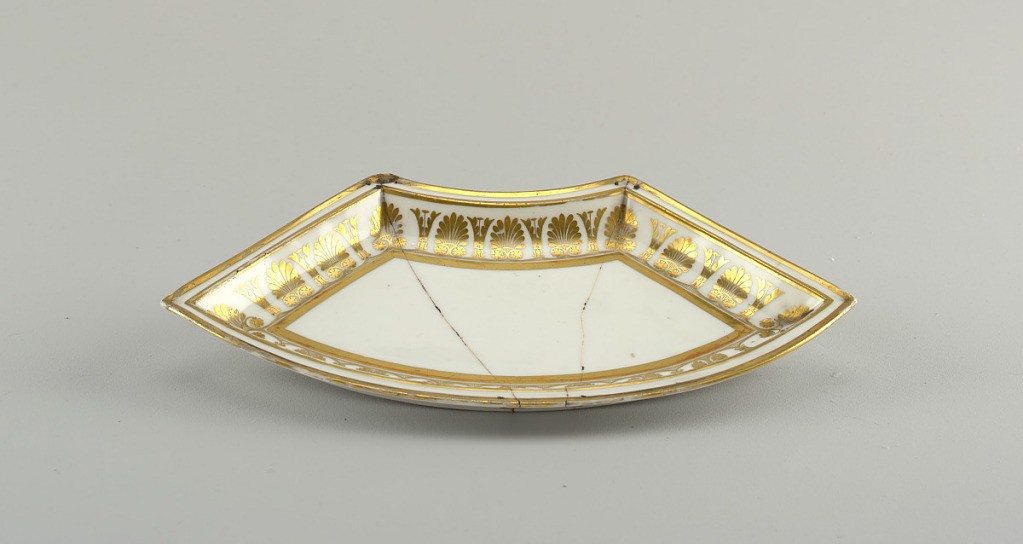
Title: Dish
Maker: Meissen Porcelain Manufactory, German, active from 1710 to the present
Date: ca. 1810
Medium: hard paste porcelain, gold
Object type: dish
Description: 1926-22-506-e: White, with stylized palmettes in gilt. A) circula...